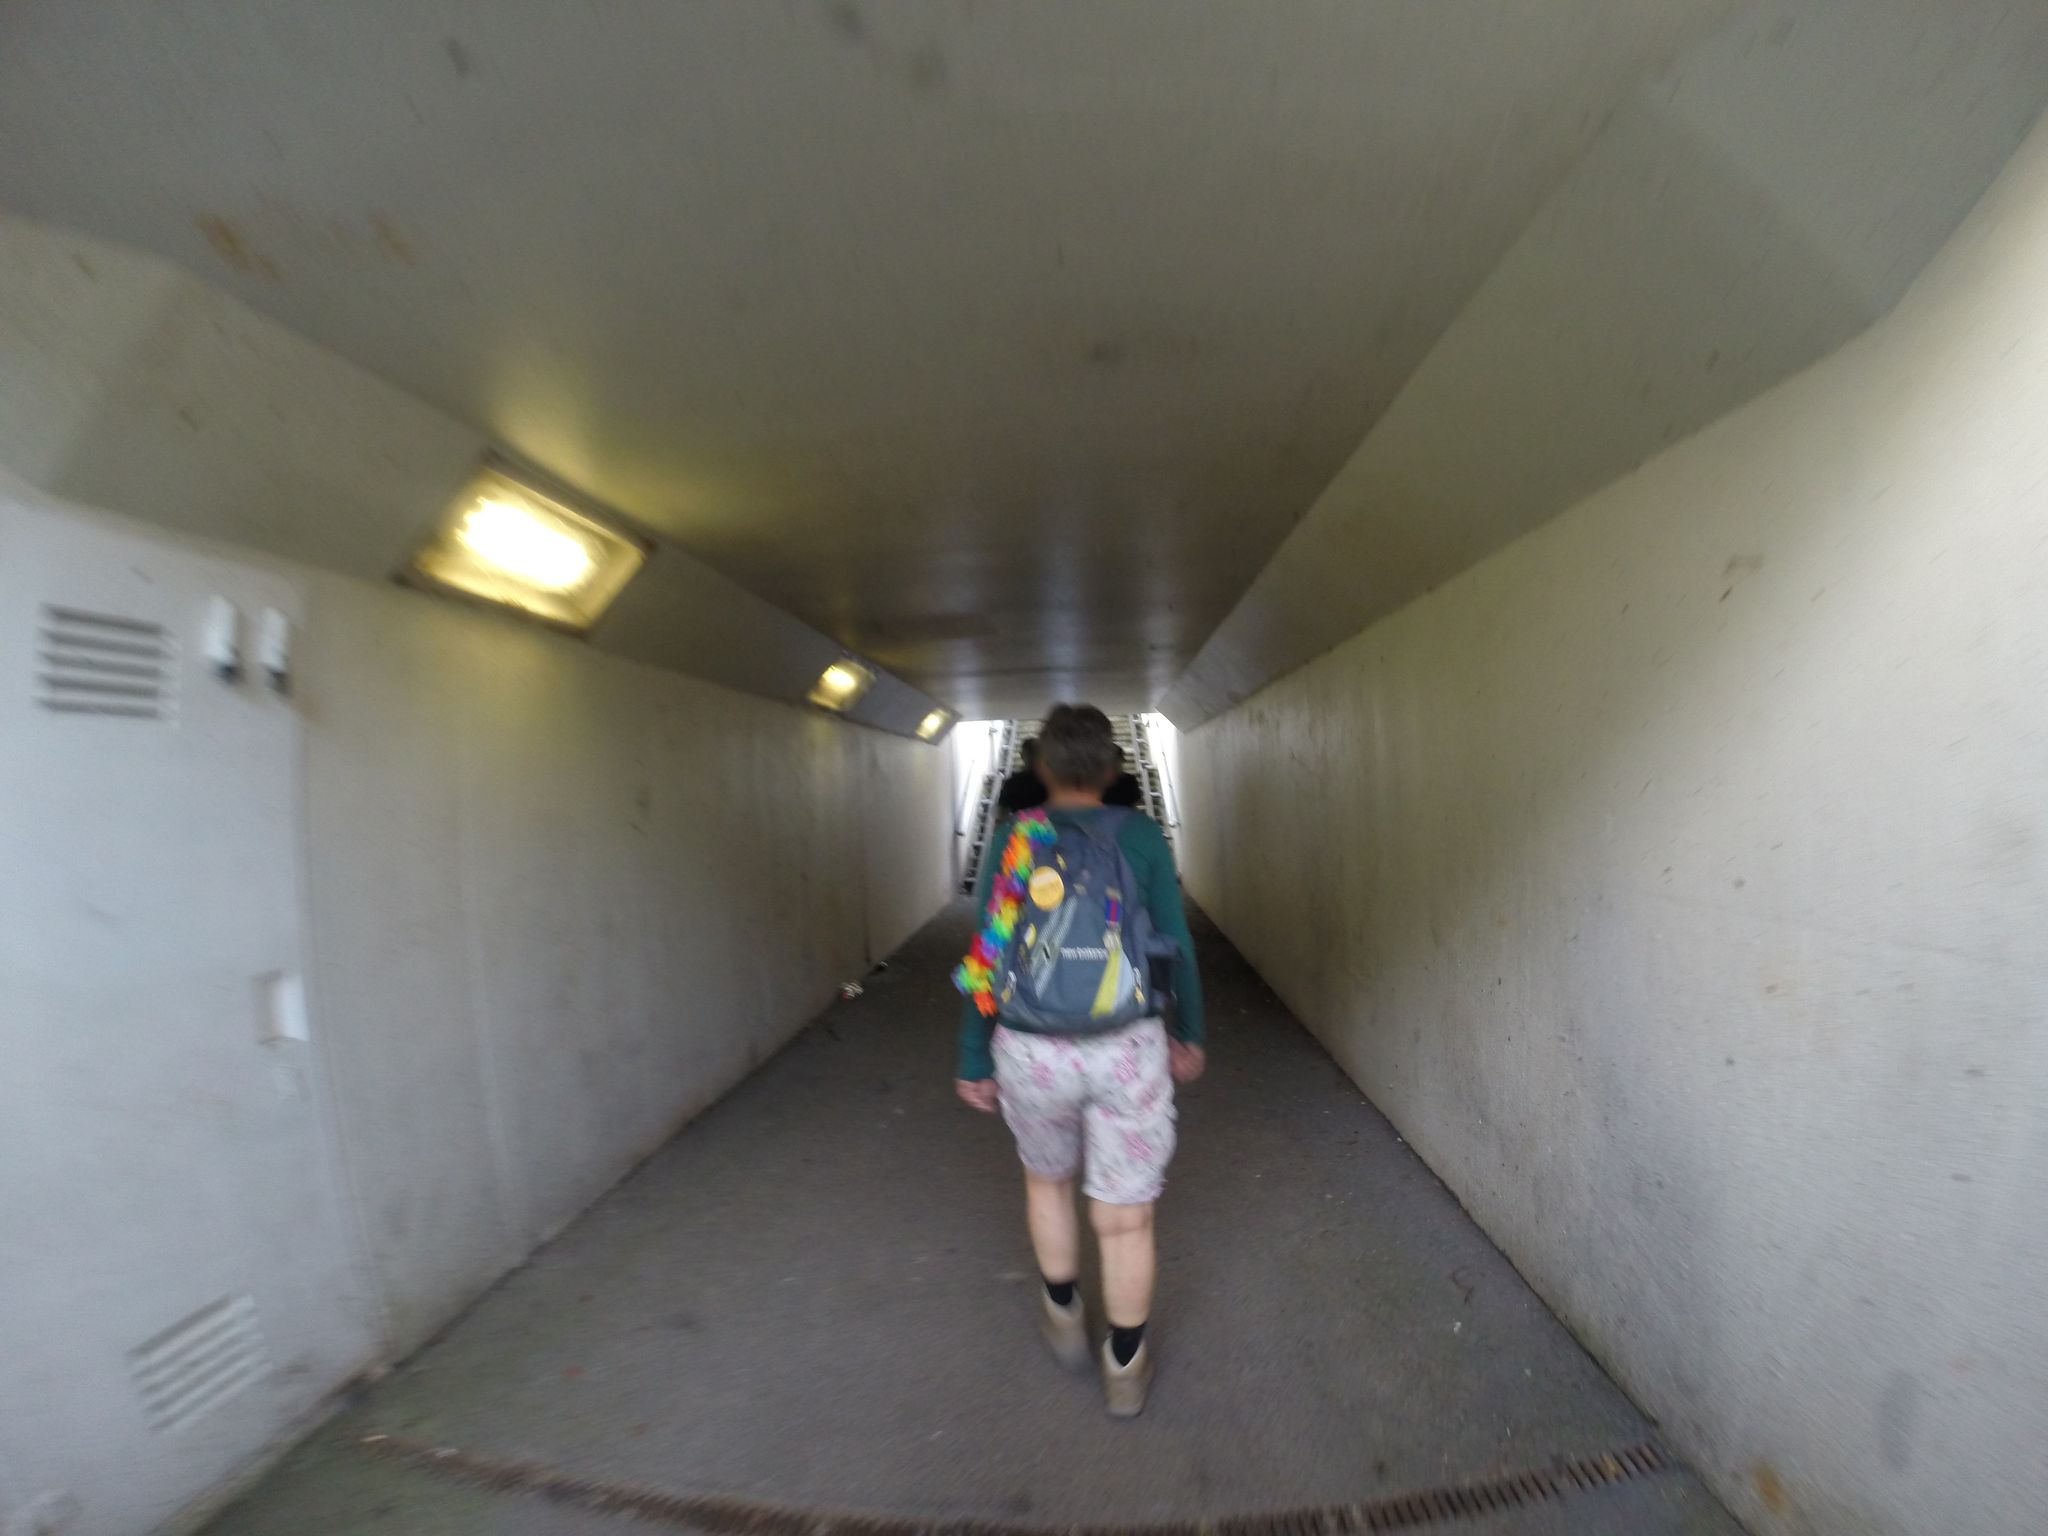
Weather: snowy
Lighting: day
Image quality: slightly poor
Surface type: cycling surface
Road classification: cycleway, steps
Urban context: suburban or peri-urban
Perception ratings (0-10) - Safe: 3.18, Lively: 2.51, Beautiful: 1.06, Boring: 7.62, Depressing: 6.05, Wealthy: 1.85